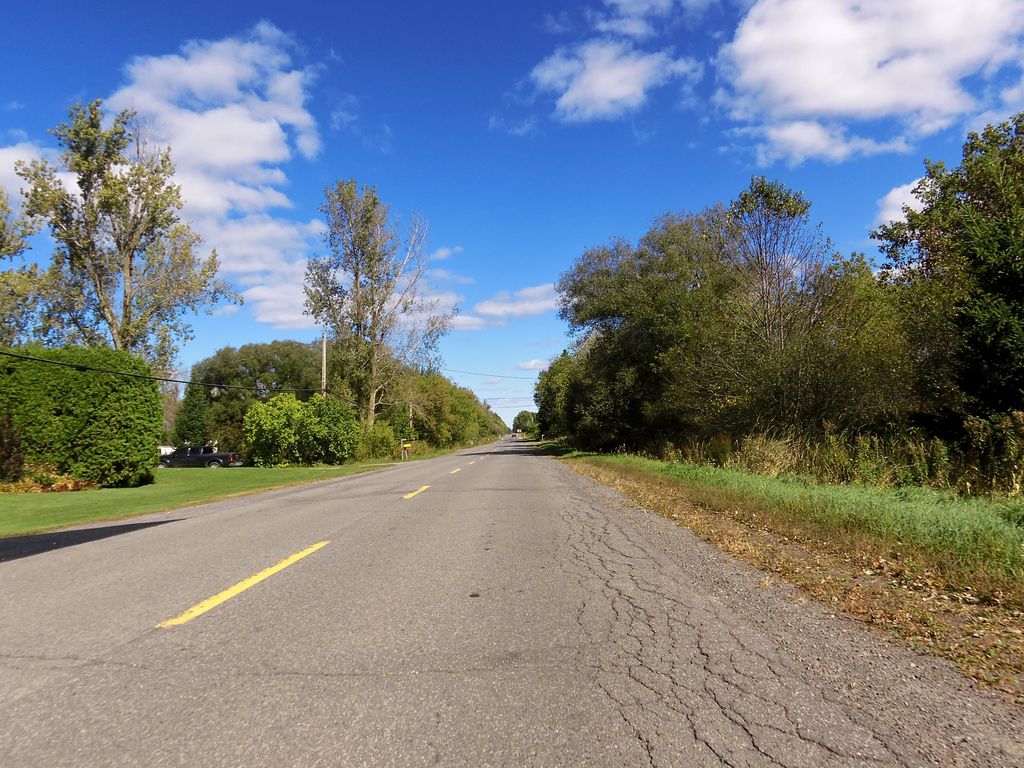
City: ottawa-gatineau